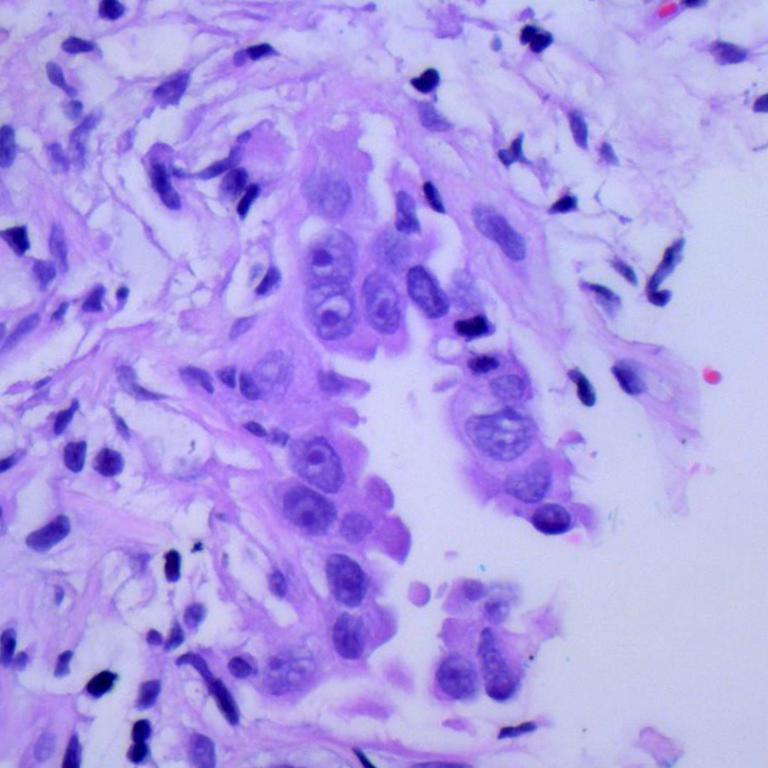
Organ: lung
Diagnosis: adenocarcinomas